Chest X-ray:
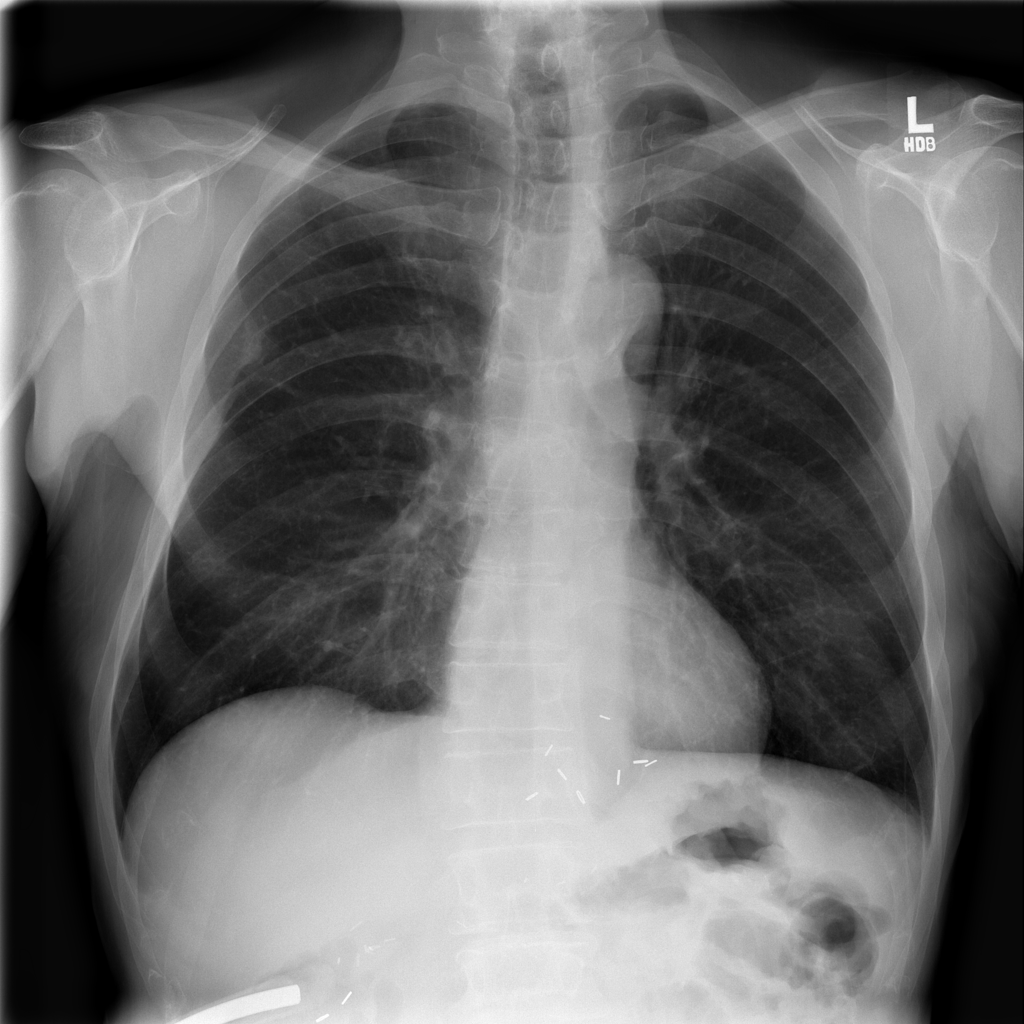
Findings: Fracture
No abnormal finding: no